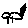
Label: square